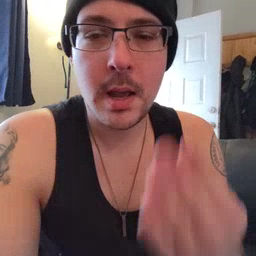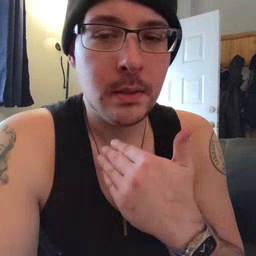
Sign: napkin